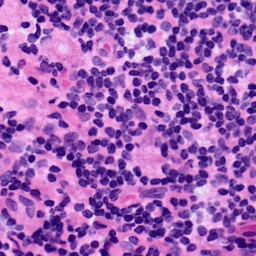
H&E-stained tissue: LymphNode